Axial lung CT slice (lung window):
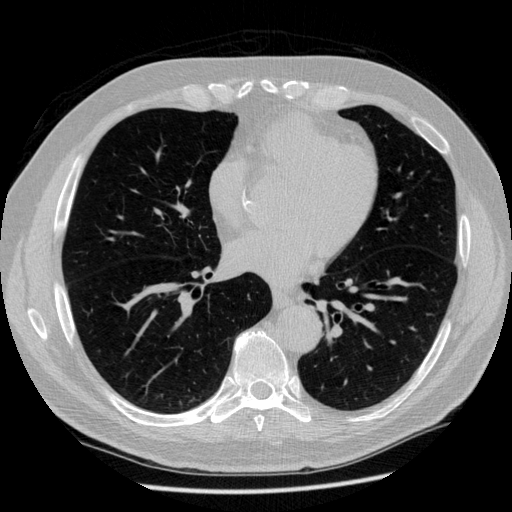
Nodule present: no